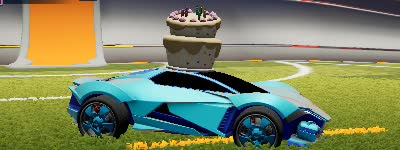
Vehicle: werewolf